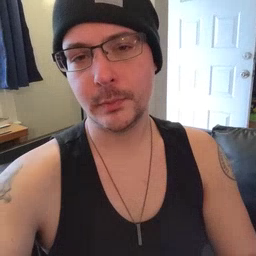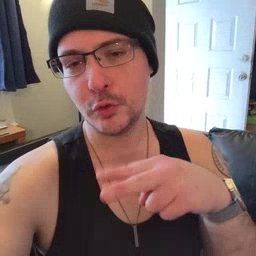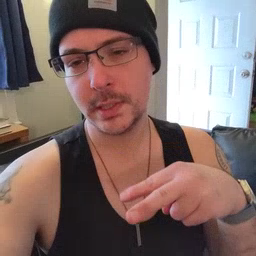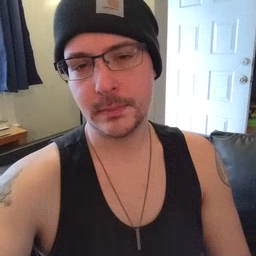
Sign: read